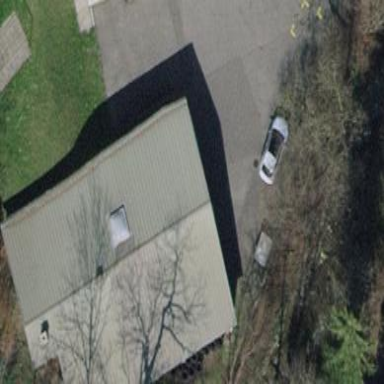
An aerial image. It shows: Building housing car repair shop.